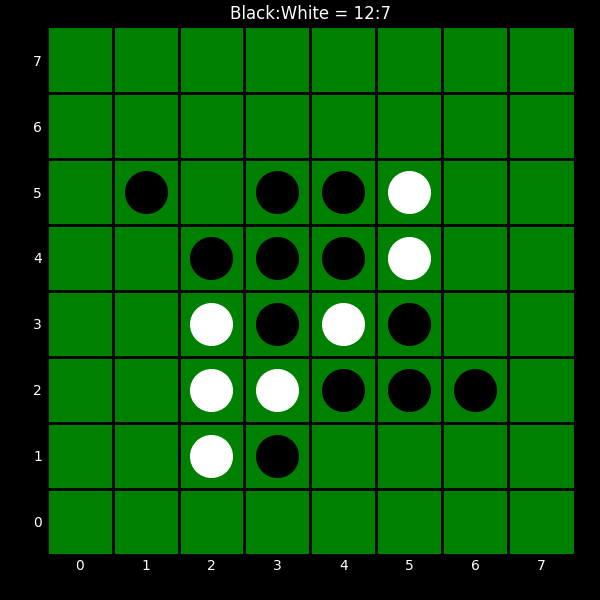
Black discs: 12
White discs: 7